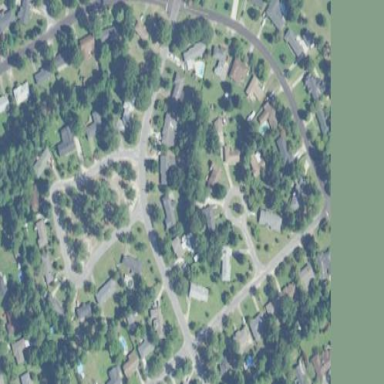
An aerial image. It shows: Residential area in neighborhood consisting of single-family homes.